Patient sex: M
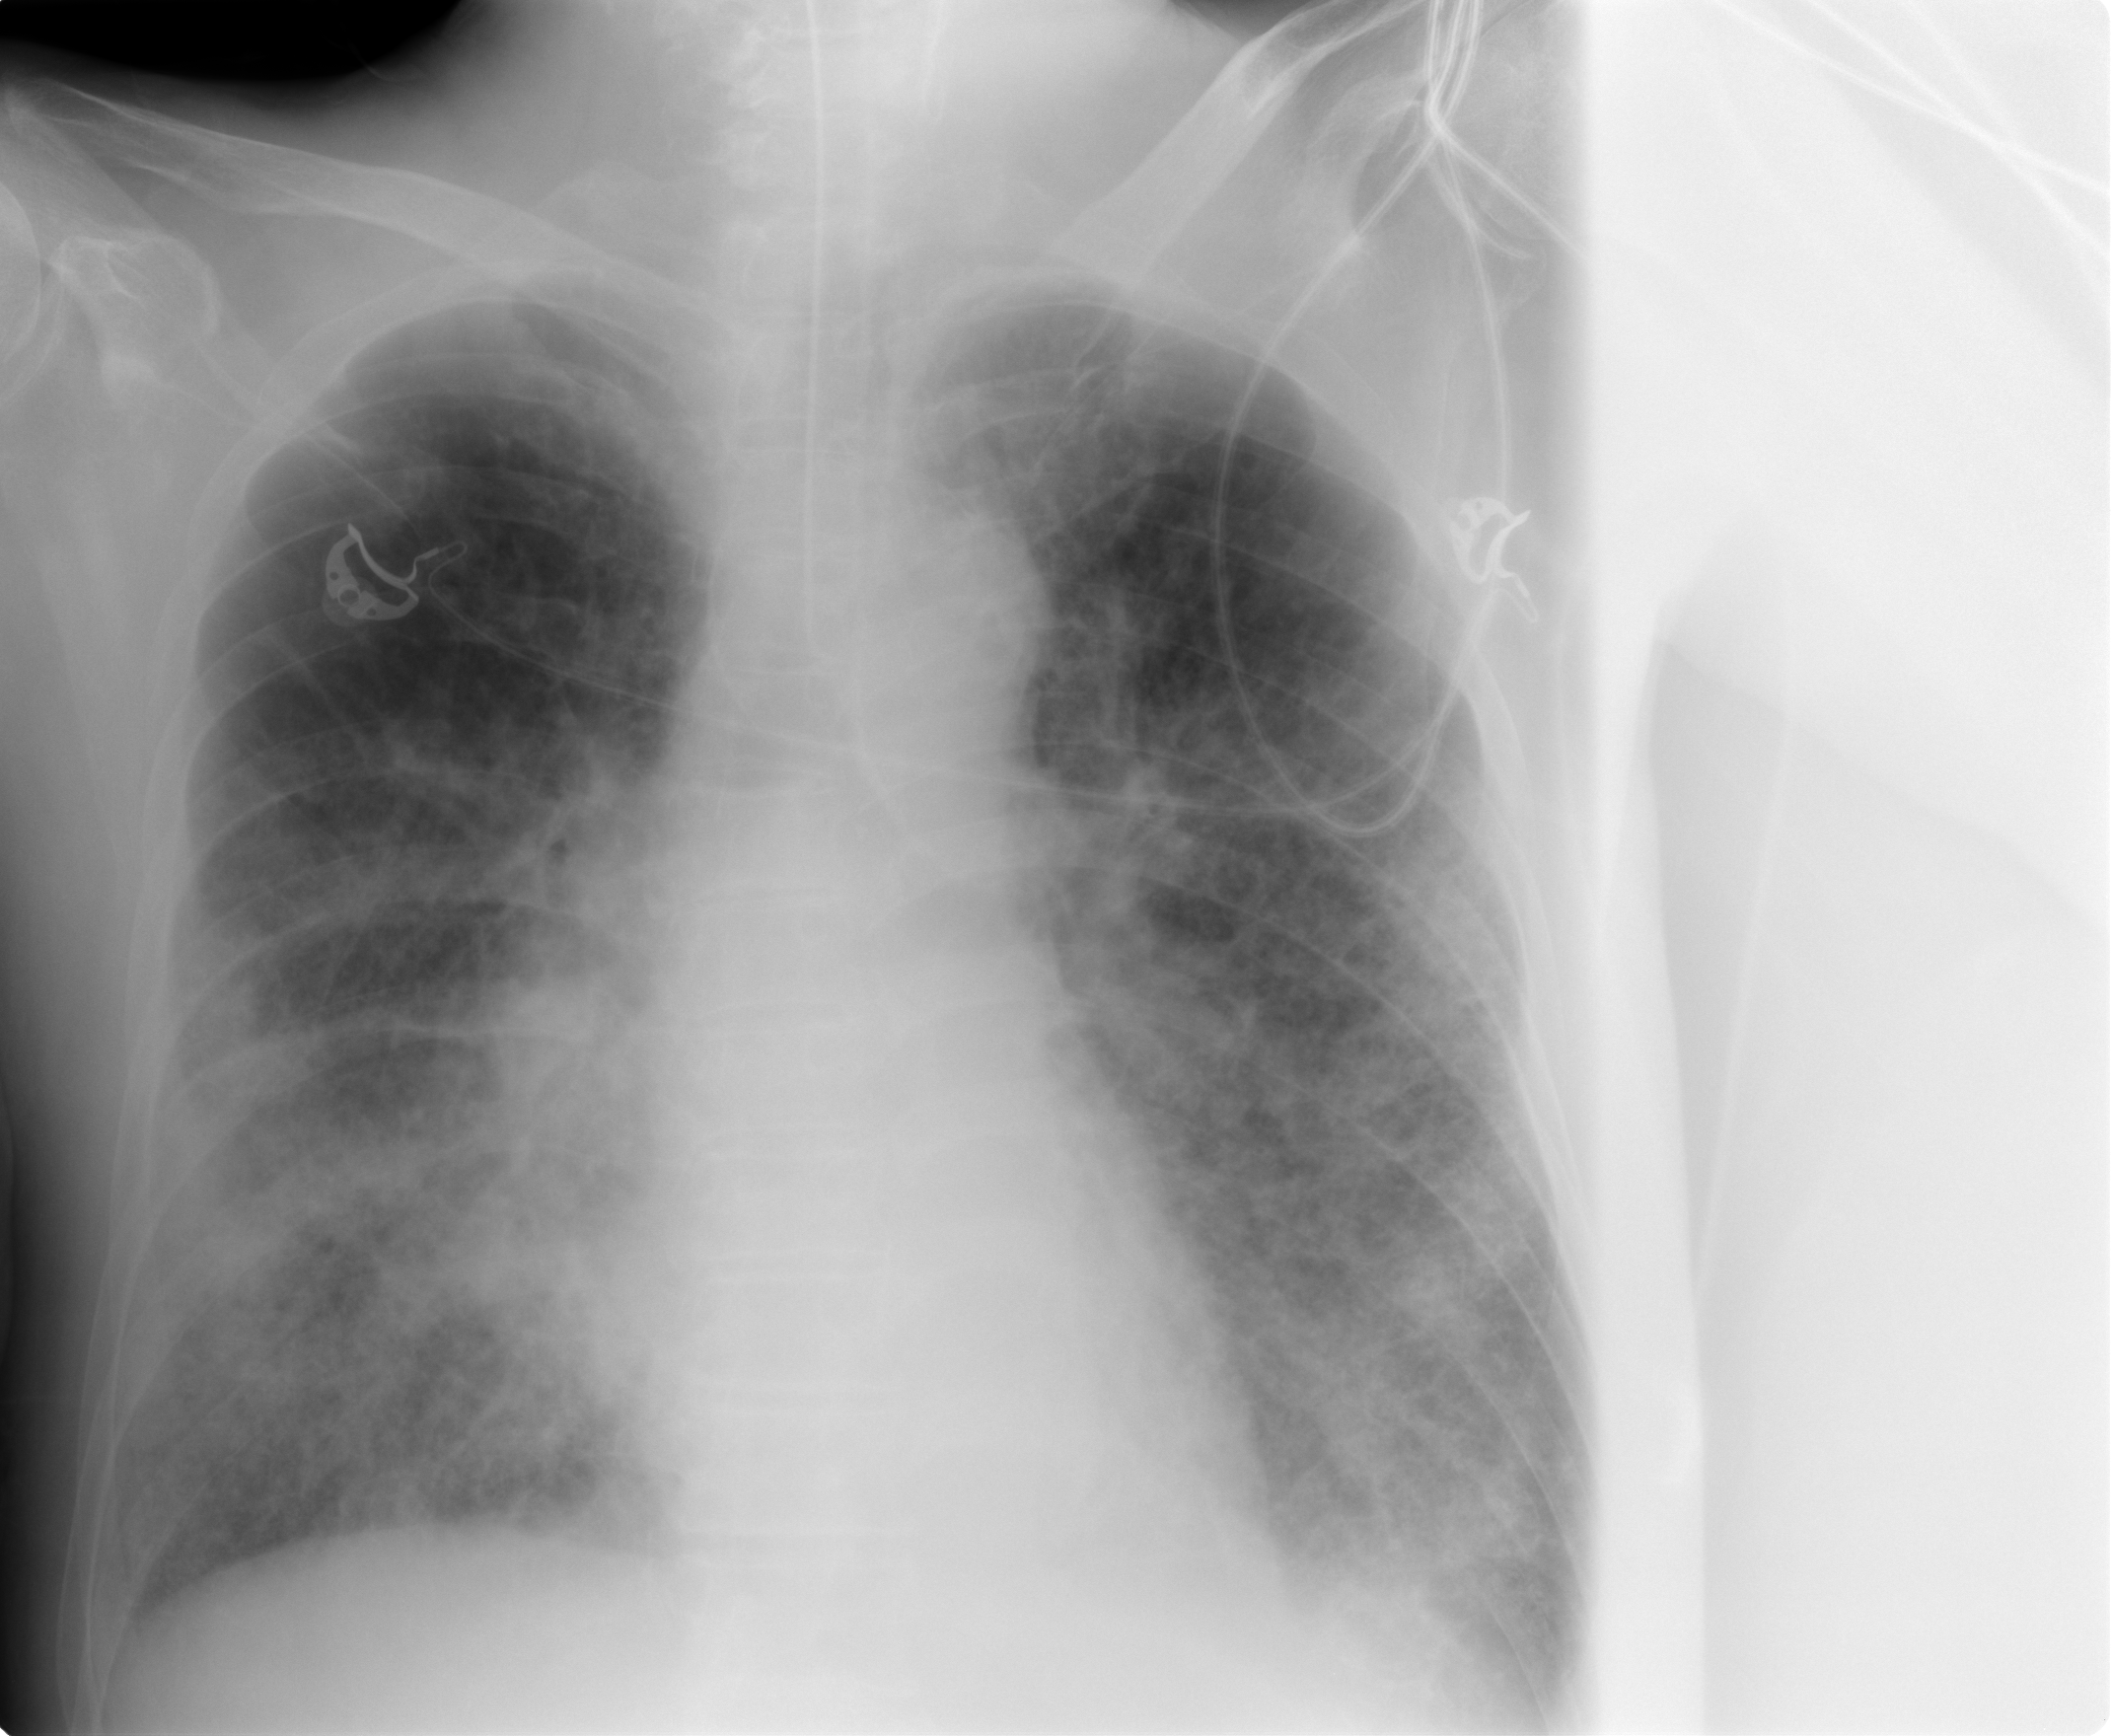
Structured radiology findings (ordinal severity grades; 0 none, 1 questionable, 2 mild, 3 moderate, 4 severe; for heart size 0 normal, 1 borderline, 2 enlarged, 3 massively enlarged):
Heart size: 0
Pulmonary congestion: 0
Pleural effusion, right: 0
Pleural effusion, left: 2
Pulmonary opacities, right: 3
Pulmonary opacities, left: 3
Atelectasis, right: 3
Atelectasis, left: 2